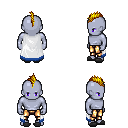
a pixel art fantasy rpg character, male body template, dark elf, purple skin, white trimmed cape, gold greaves, blonde mohawk hairstyle, gray slippers, four views (front, back, left, right), 2x2 character sprite sheet, small pixel art, hard edges, no anti-aliasing